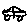
Label: car